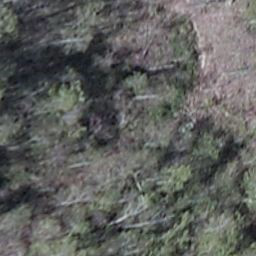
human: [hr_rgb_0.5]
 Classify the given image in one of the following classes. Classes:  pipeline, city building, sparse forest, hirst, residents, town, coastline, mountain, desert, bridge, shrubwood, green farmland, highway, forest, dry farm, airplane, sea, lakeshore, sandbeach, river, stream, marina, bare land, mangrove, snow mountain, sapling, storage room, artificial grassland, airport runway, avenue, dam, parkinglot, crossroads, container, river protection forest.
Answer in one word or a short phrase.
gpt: shrubwood